Question: This question <URL> but for MobileFirst Platform Foundation 7.0 and 7.1. However I am experiencing this issue in v8.0. See image below.
We're using:
1. cordova-plugin-mfp 8.<PHONE>
2. cordova-plugin-mfp-jsonstore 8.<PHONE>

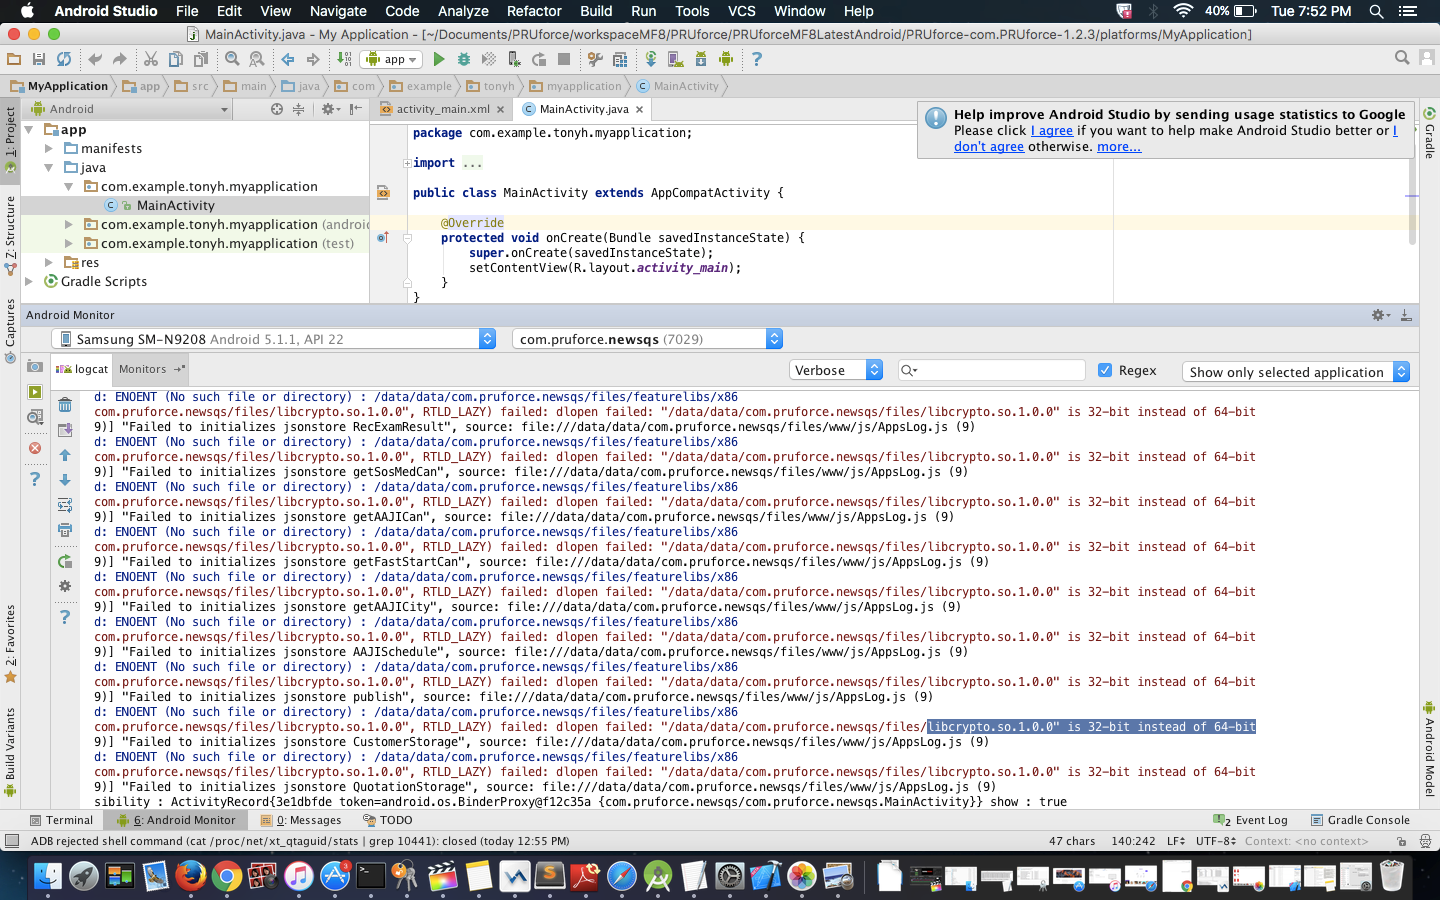
Answer: After discussing with Idan,
I have come up with conclusion that the cordova-SQLite-storage was causing JSONStore failed to initialize when trying to get libcrypto for 64 bit (tested by myself, see the comment section of the question)
after SQLite storage were delete:

I will try to contact the other plugin provider.
Hope this help